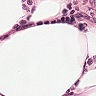
Metastatic tissue present: no